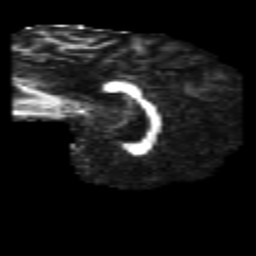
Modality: FA
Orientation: sagittal
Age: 39
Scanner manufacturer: philips
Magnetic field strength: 3 T
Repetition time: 8.577 s
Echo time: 0.1273 s